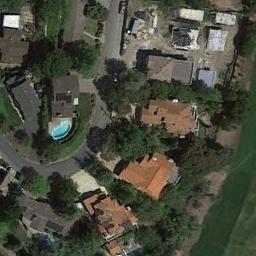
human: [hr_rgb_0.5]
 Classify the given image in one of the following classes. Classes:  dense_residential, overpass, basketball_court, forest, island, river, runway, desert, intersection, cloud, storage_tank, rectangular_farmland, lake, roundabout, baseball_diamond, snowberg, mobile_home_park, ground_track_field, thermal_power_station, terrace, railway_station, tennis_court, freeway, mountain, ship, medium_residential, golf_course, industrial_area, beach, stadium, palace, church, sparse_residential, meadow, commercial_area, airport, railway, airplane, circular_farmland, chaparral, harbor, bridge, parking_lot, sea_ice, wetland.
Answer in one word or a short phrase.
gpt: medium_residential